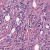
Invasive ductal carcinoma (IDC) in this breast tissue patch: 1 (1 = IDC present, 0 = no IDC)